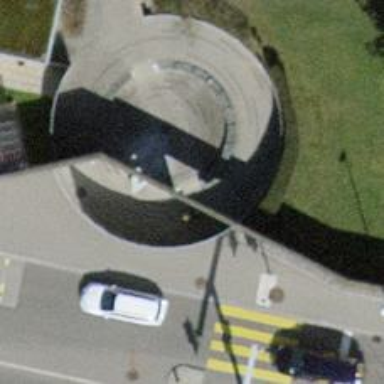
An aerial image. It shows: Paved steps.